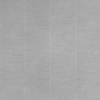
Label: dusty